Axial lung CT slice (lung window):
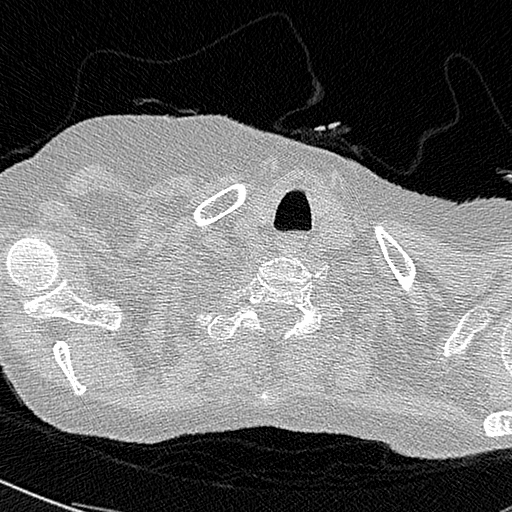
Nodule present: no